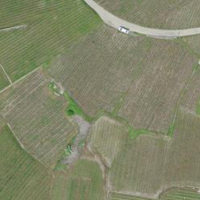
EUNIS habitat code: 40
Species observed at this site:
Mercurialis annua